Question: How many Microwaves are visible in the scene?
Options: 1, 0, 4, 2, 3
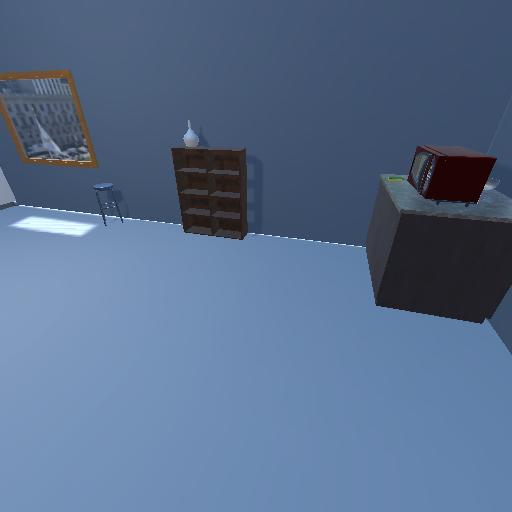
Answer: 1